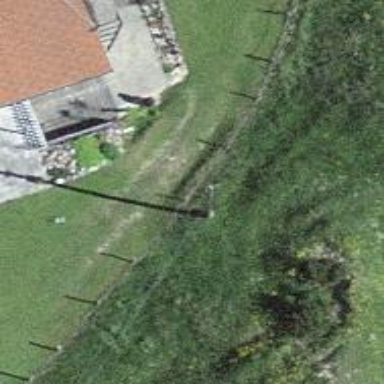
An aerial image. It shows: Power pole.